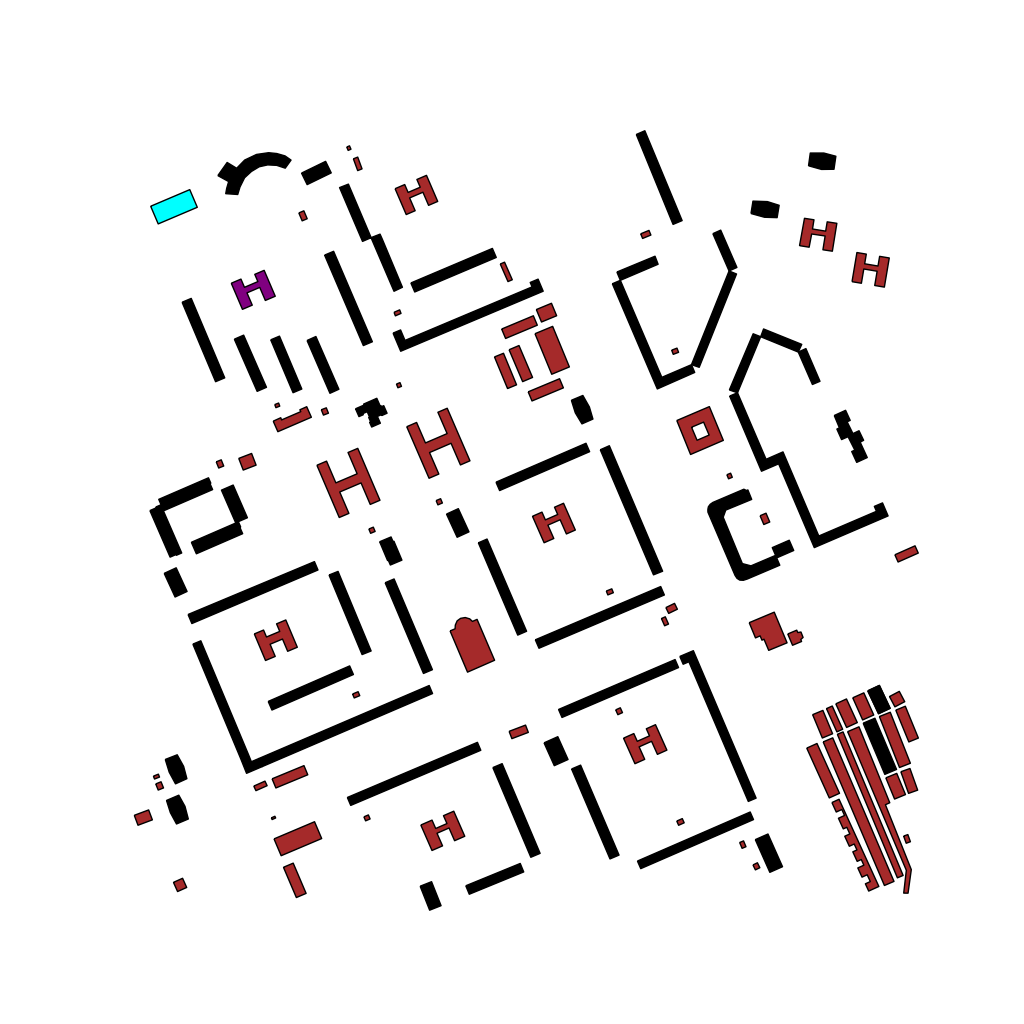
Tags: overhead vector_map, business, recreation, residential, modern, soviet, high_rise, individual_rise, low_rise, density_5, Building, Facility, Kinder, Mall, 1.0 km²